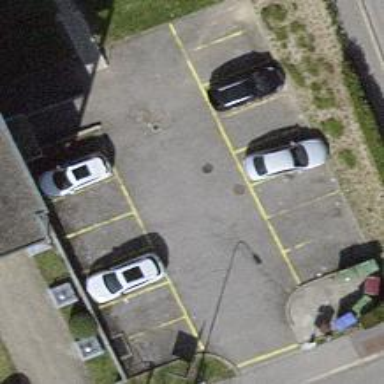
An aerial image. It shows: Parking area with surface.